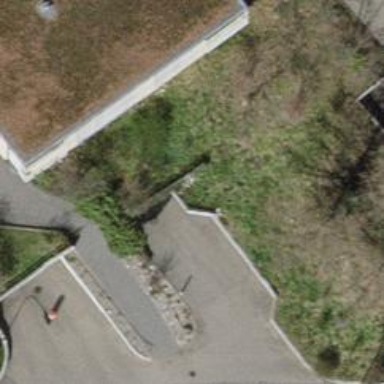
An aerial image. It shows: Parking entrance.